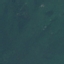
Land use / land cover: Forest